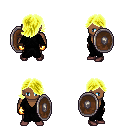
a pixel art fantasy rpg character, male body template, human, dark skin, gray robe, metal pants, gold swoop hairstyle, gold gloves, maroon shoes, shield, four views (front, back, left, right), 2x2 character sprite sheet, small pixel art, hard edges, no anti-aliasing